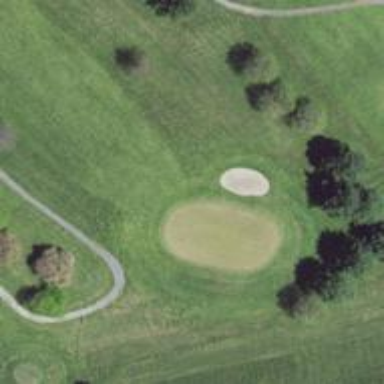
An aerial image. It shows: Golf hole.